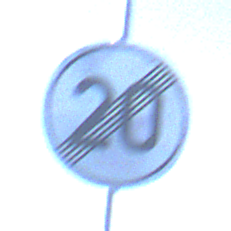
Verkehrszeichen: EndeGeschwindigkeit20
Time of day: MorningAfternoon
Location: Outdoor (Nature)
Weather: PartlyCloudy
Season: NotSpecified
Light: Natural